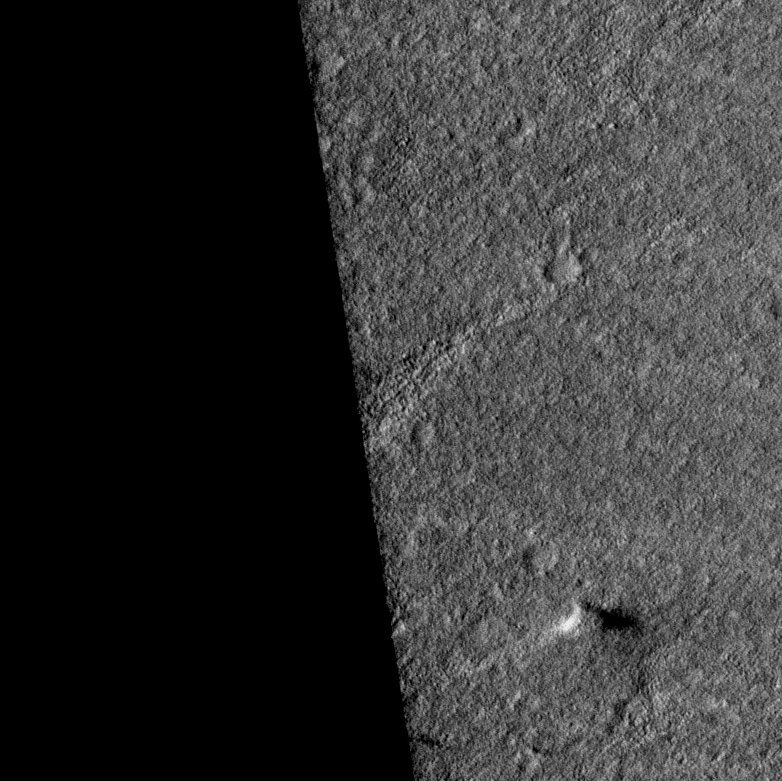
Label: dustdevil